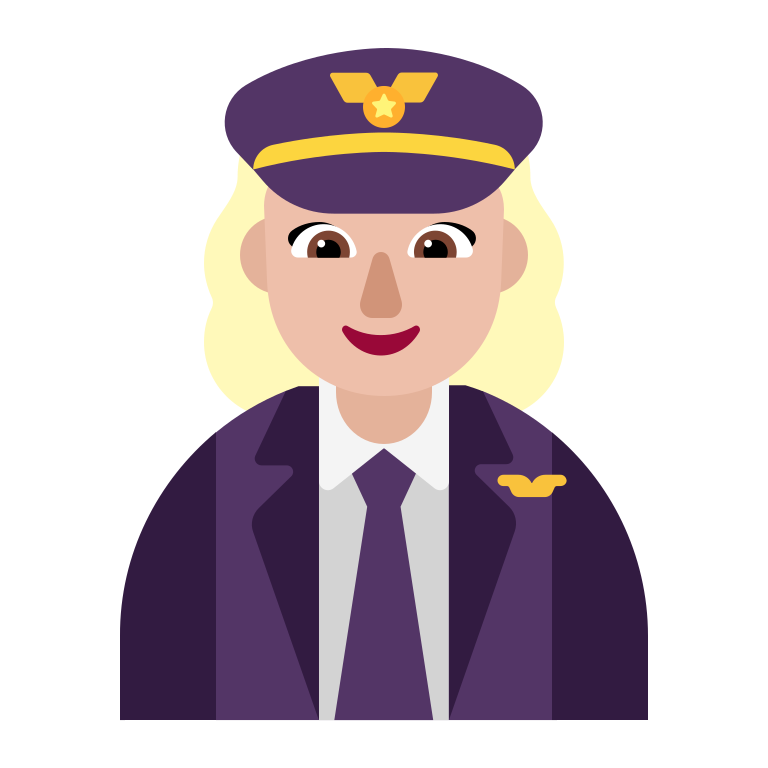
woman pilot flat  light